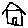
Label: house